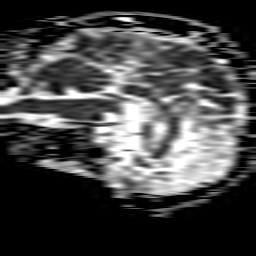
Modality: ADC
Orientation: sagittal
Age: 63
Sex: male
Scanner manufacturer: philips
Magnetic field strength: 1.5 T
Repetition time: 3.899 s
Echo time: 0.09565 s